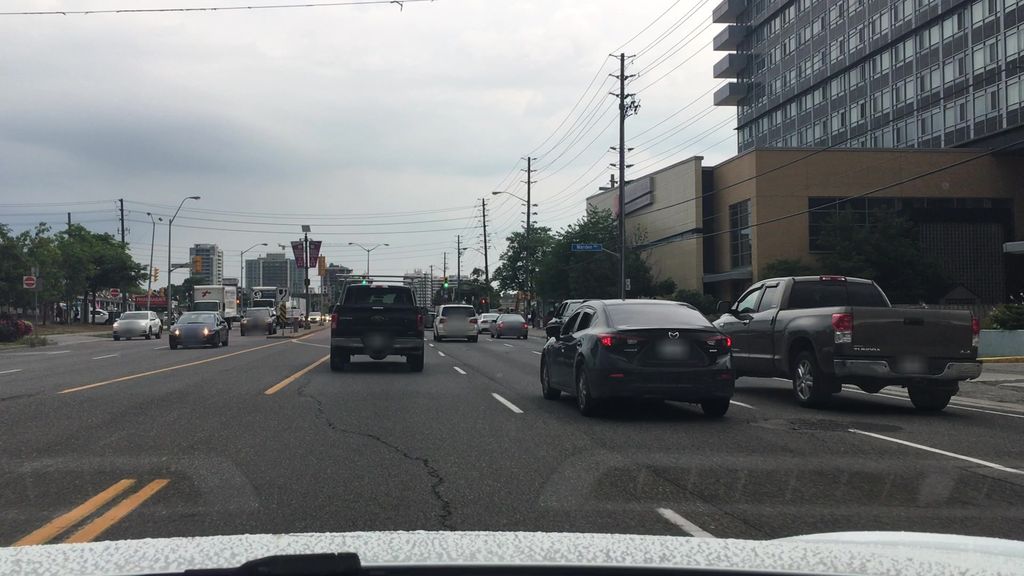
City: toronto